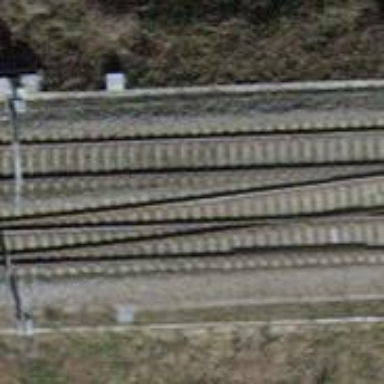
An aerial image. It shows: Railway siding with one electrified track and contact line for powering the train.